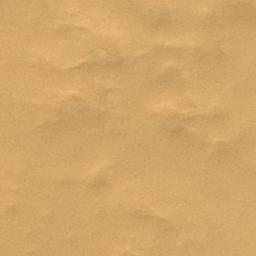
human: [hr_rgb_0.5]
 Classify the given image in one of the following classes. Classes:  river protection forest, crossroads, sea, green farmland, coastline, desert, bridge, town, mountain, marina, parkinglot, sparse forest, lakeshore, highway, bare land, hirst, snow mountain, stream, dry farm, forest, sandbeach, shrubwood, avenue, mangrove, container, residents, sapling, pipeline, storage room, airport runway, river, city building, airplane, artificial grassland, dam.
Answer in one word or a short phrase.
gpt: desert